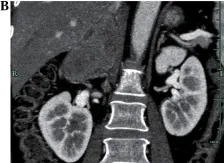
(B) CT coronal section showing the right adrenal tumor.
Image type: radiology (ct)